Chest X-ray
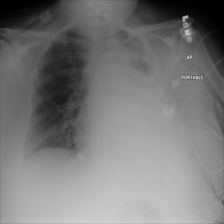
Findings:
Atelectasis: positive
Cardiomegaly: negative
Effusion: negative
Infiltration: positive
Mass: negative
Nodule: negative
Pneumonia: negative
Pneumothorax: negative
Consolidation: negative
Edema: negative
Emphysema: negative
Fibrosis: negative
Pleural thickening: negative
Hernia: negative